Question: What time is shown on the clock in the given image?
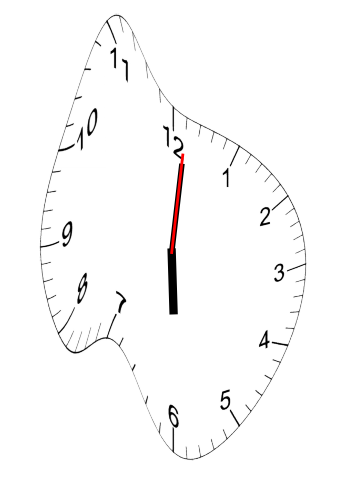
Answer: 06:01:01